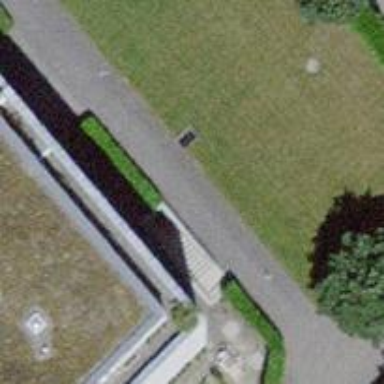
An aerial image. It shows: Bollard.